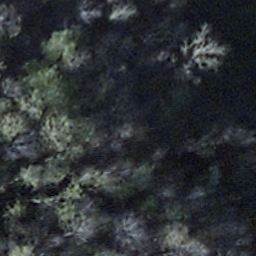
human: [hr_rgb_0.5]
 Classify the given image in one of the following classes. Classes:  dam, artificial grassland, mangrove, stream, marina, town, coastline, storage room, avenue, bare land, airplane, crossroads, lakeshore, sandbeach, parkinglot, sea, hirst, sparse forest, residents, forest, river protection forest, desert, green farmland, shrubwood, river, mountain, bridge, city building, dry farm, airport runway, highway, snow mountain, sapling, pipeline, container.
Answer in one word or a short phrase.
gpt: shrubwood